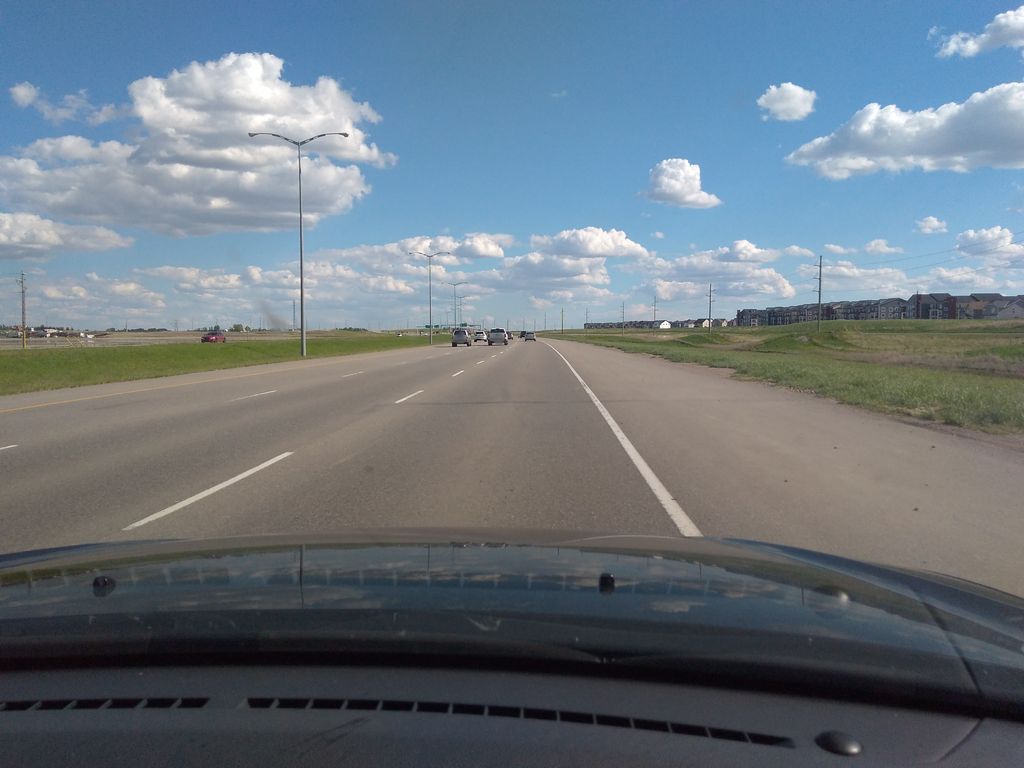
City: calgary